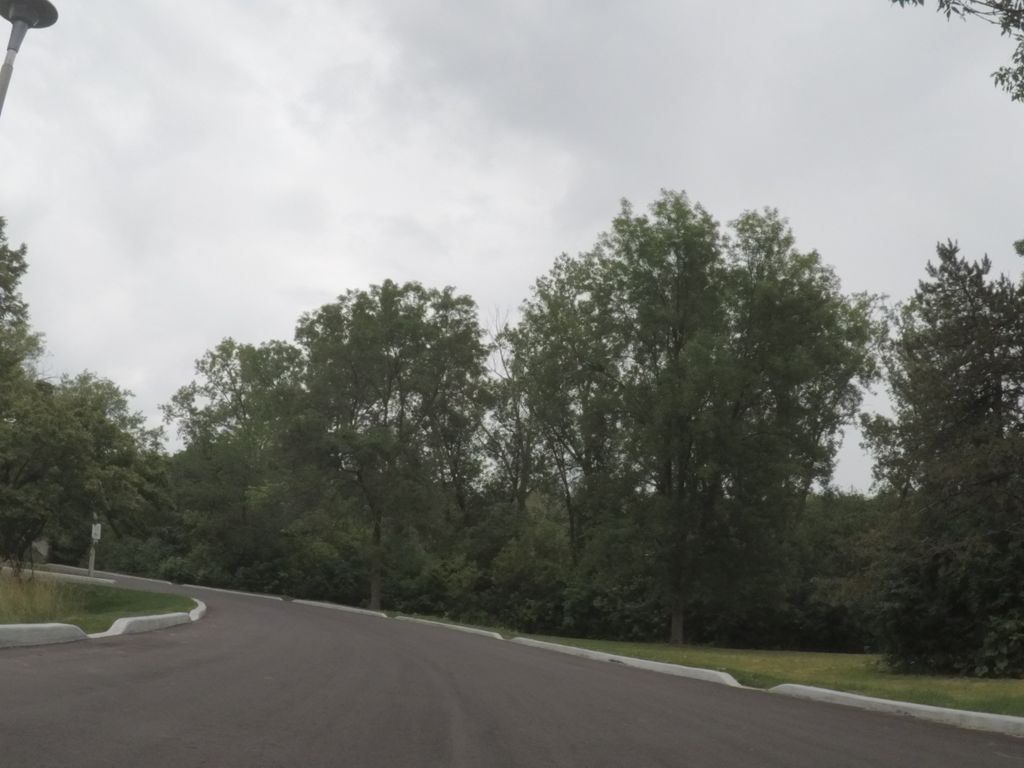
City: toronto